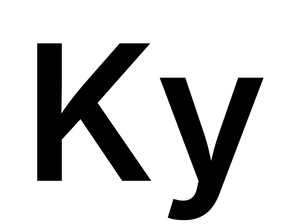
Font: Inter_SemiBold